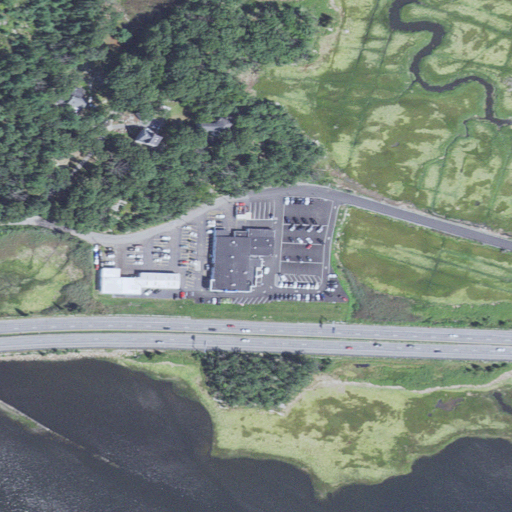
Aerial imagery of island in Massachusetts named Oak Island containing herbaceous wetlands, medium intensity development, open water, high intensity development, low intensity development, deciduous forest, woody wetlands, mixed forest, barren land, and open development